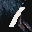
Label: 1